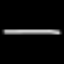
Label: line